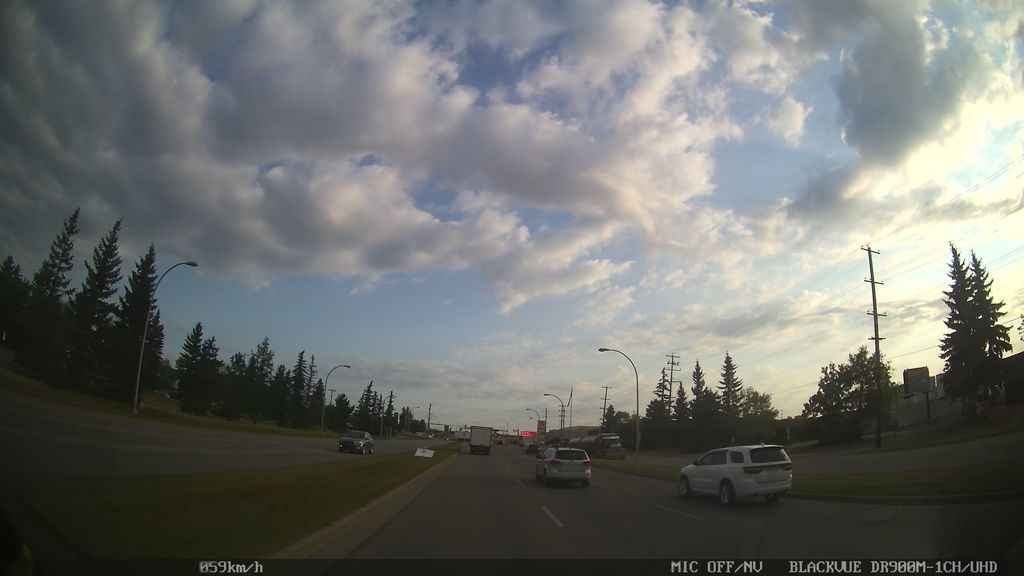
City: edmonton